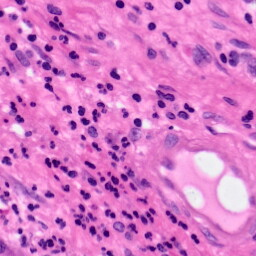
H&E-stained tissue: Pancreatic